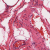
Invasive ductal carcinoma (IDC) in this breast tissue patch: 0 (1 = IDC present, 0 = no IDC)